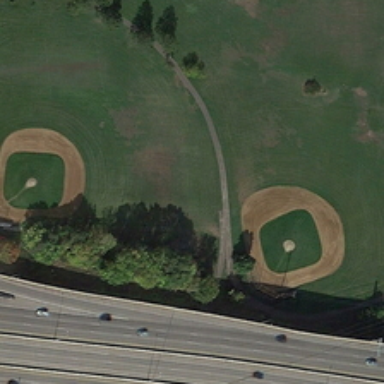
Two baseball fields are near several parallel freeways .